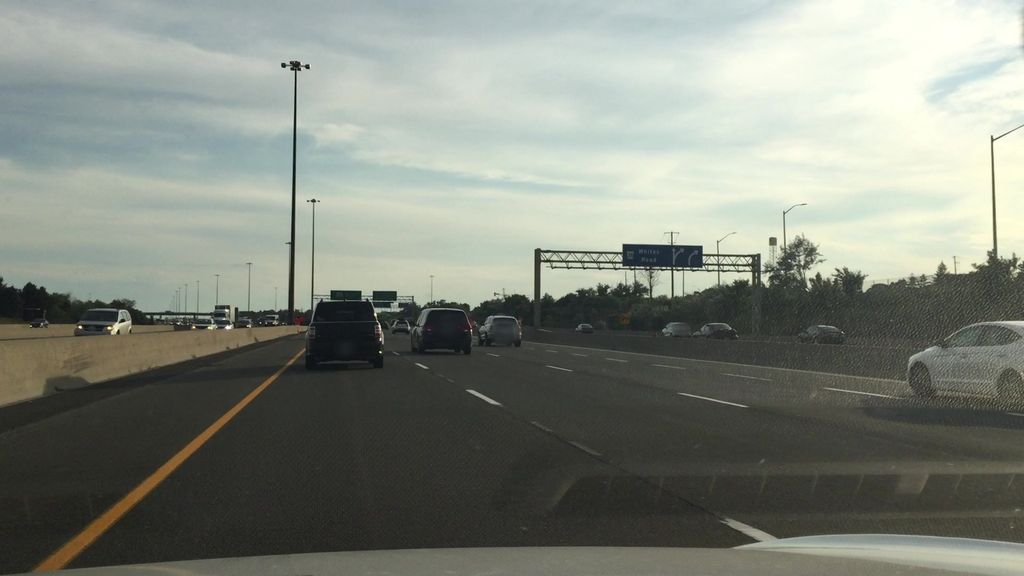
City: toronto